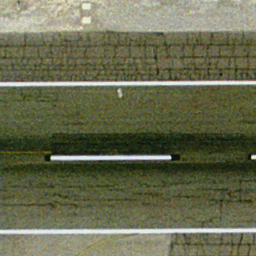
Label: runway